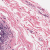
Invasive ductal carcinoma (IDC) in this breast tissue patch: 0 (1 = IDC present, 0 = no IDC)